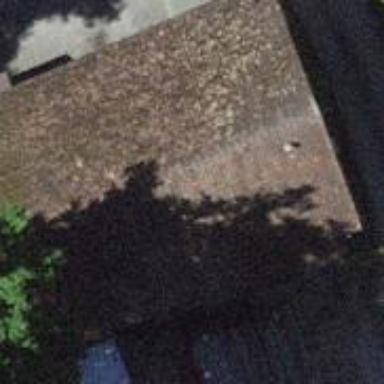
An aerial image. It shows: Shed.